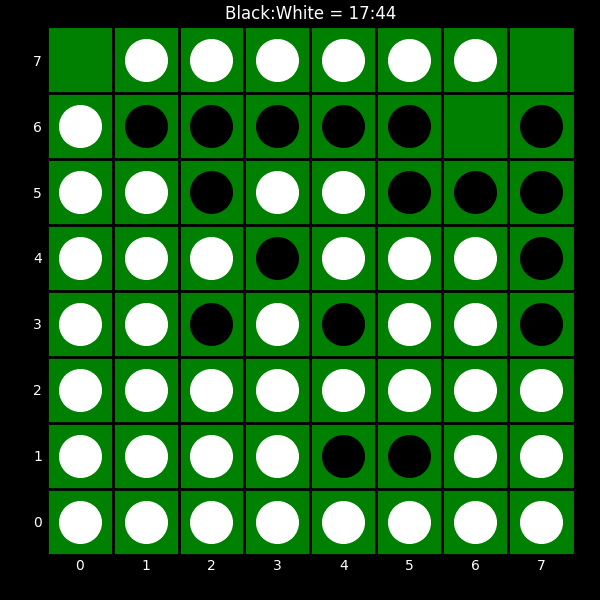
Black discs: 17
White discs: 44